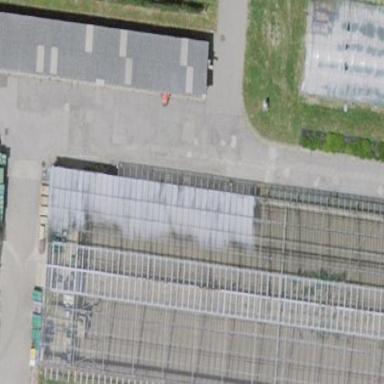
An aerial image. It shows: Greenhouse.